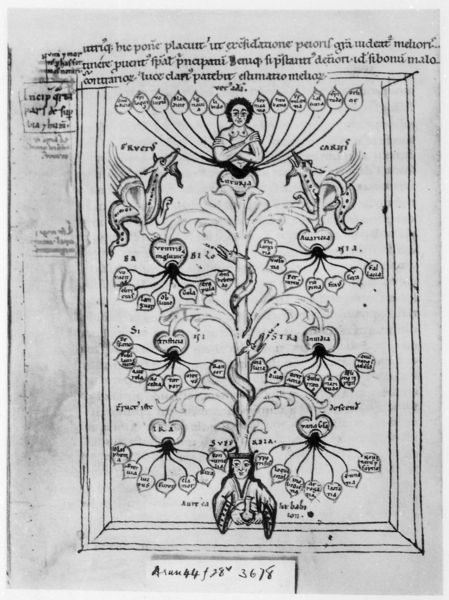
Titel: Speculum virginum
Institution: London, British Library (BL)
Schlagwörter: baum, blätter, vogel, weiß, äste, frau, schwarz, zeichnung, tier, tiere, alt, mensch, rahmen, zweige, familie, blatt, pflanze, kinder, engel, schrift, paradies, buch, wurzel, seite, schwarzweiß, text, schlange, darstellung, buchseite, herzen, versuchung, griechisch, mittelalter, herz, königin, zeilen, urkunde, sohn, drachen, drache, handschrift, untier, latein, lateinisch, ahnen, indianer, buchmalerei, jesse, stammbaum, bltt, wurzel jesse, abstammung, ahnentafel, 1200, 1150, stammvater, asum44, satmmbaum